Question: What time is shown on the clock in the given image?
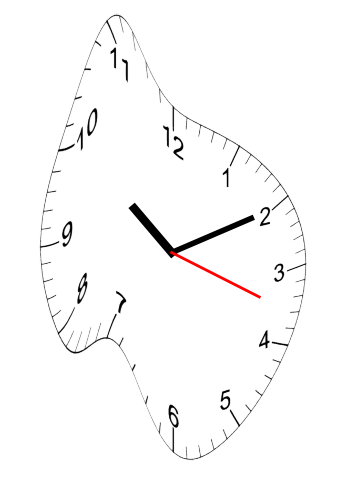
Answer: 10:10:18